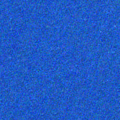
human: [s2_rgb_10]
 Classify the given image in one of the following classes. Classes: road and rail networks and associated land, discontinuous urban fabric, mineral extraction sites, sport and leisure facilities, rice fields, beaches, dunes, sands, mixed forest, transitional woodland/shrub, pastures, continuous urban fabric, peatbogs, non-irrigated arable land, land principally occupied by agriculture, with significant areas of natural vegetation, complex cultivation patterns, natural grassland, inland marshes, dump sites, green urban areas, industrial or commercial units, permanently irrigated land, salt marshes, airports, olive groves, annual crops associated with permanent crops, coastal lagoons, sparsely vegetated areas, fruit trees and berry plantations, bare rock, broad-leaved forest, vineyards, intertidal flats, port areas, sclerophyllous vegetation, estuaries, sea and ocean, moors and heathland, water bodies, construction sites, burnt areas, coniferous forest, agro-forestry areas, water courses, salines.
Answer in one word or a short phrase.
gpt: sea and ocean